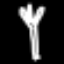
Label: fork